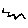
Label: zigzag